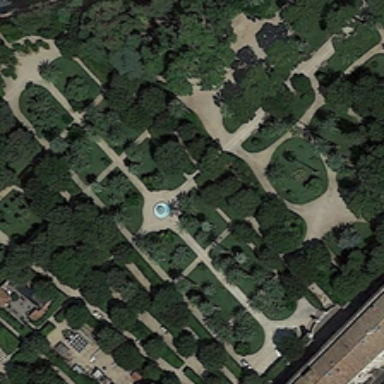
The square covers a large area and grows many tall trees .